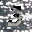
Label: 3